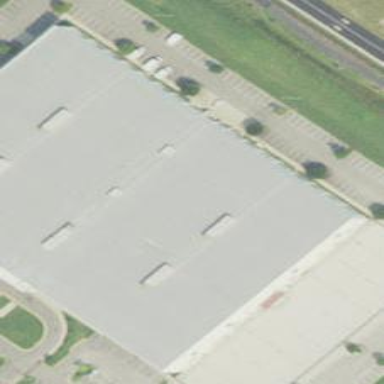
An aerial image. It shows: Sports center building.